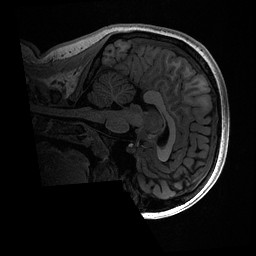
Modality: T1w
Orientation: sagittal
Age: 18
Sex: female
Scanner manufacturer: ge
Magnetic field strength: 3 T
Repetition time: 0.006952 s
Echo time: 0.00292 s